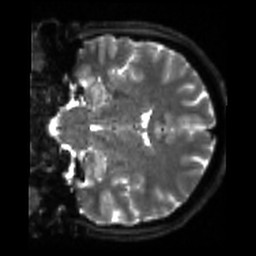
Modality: sbref
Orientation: coronal
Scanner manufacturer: siemens
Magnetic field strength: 3 T
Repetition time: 4 s
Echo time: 0.0594 s